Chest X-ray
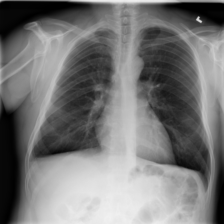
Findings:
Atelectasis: negative
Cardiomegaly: negative
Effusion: negative
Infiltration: negative
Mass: negative
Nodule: negative
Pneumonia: negative
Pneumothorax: negative
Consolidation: negative
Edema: negative
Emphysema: negative
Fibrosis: negative
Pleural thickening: negative
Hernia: negative